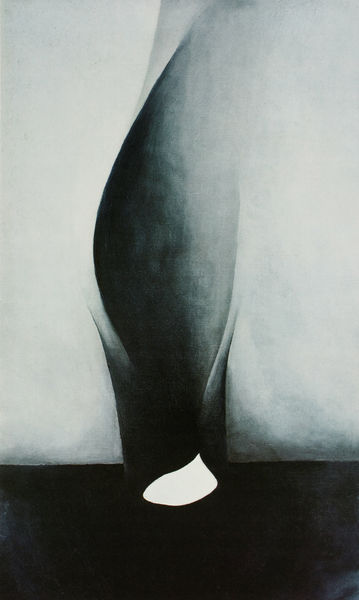
Titel: Shell and Old Shingle
Künstler: Georgia O'Keeffe
Institution: Privatsammlung
Schlagwörter: dunkel, feder, schatten, weiß, grau, hell, lampe, licht, schwarz, tisch, blüte, wand, boden, blatt, leuchte, vase, schwung, abstrakt, modern, schattierung, dekoration, foto, form, rolle, amorph, gerollt, tropfen, röhre, brancusi, keeffe, blauschwarz, o'eeffe, o´keeffe